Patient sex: M
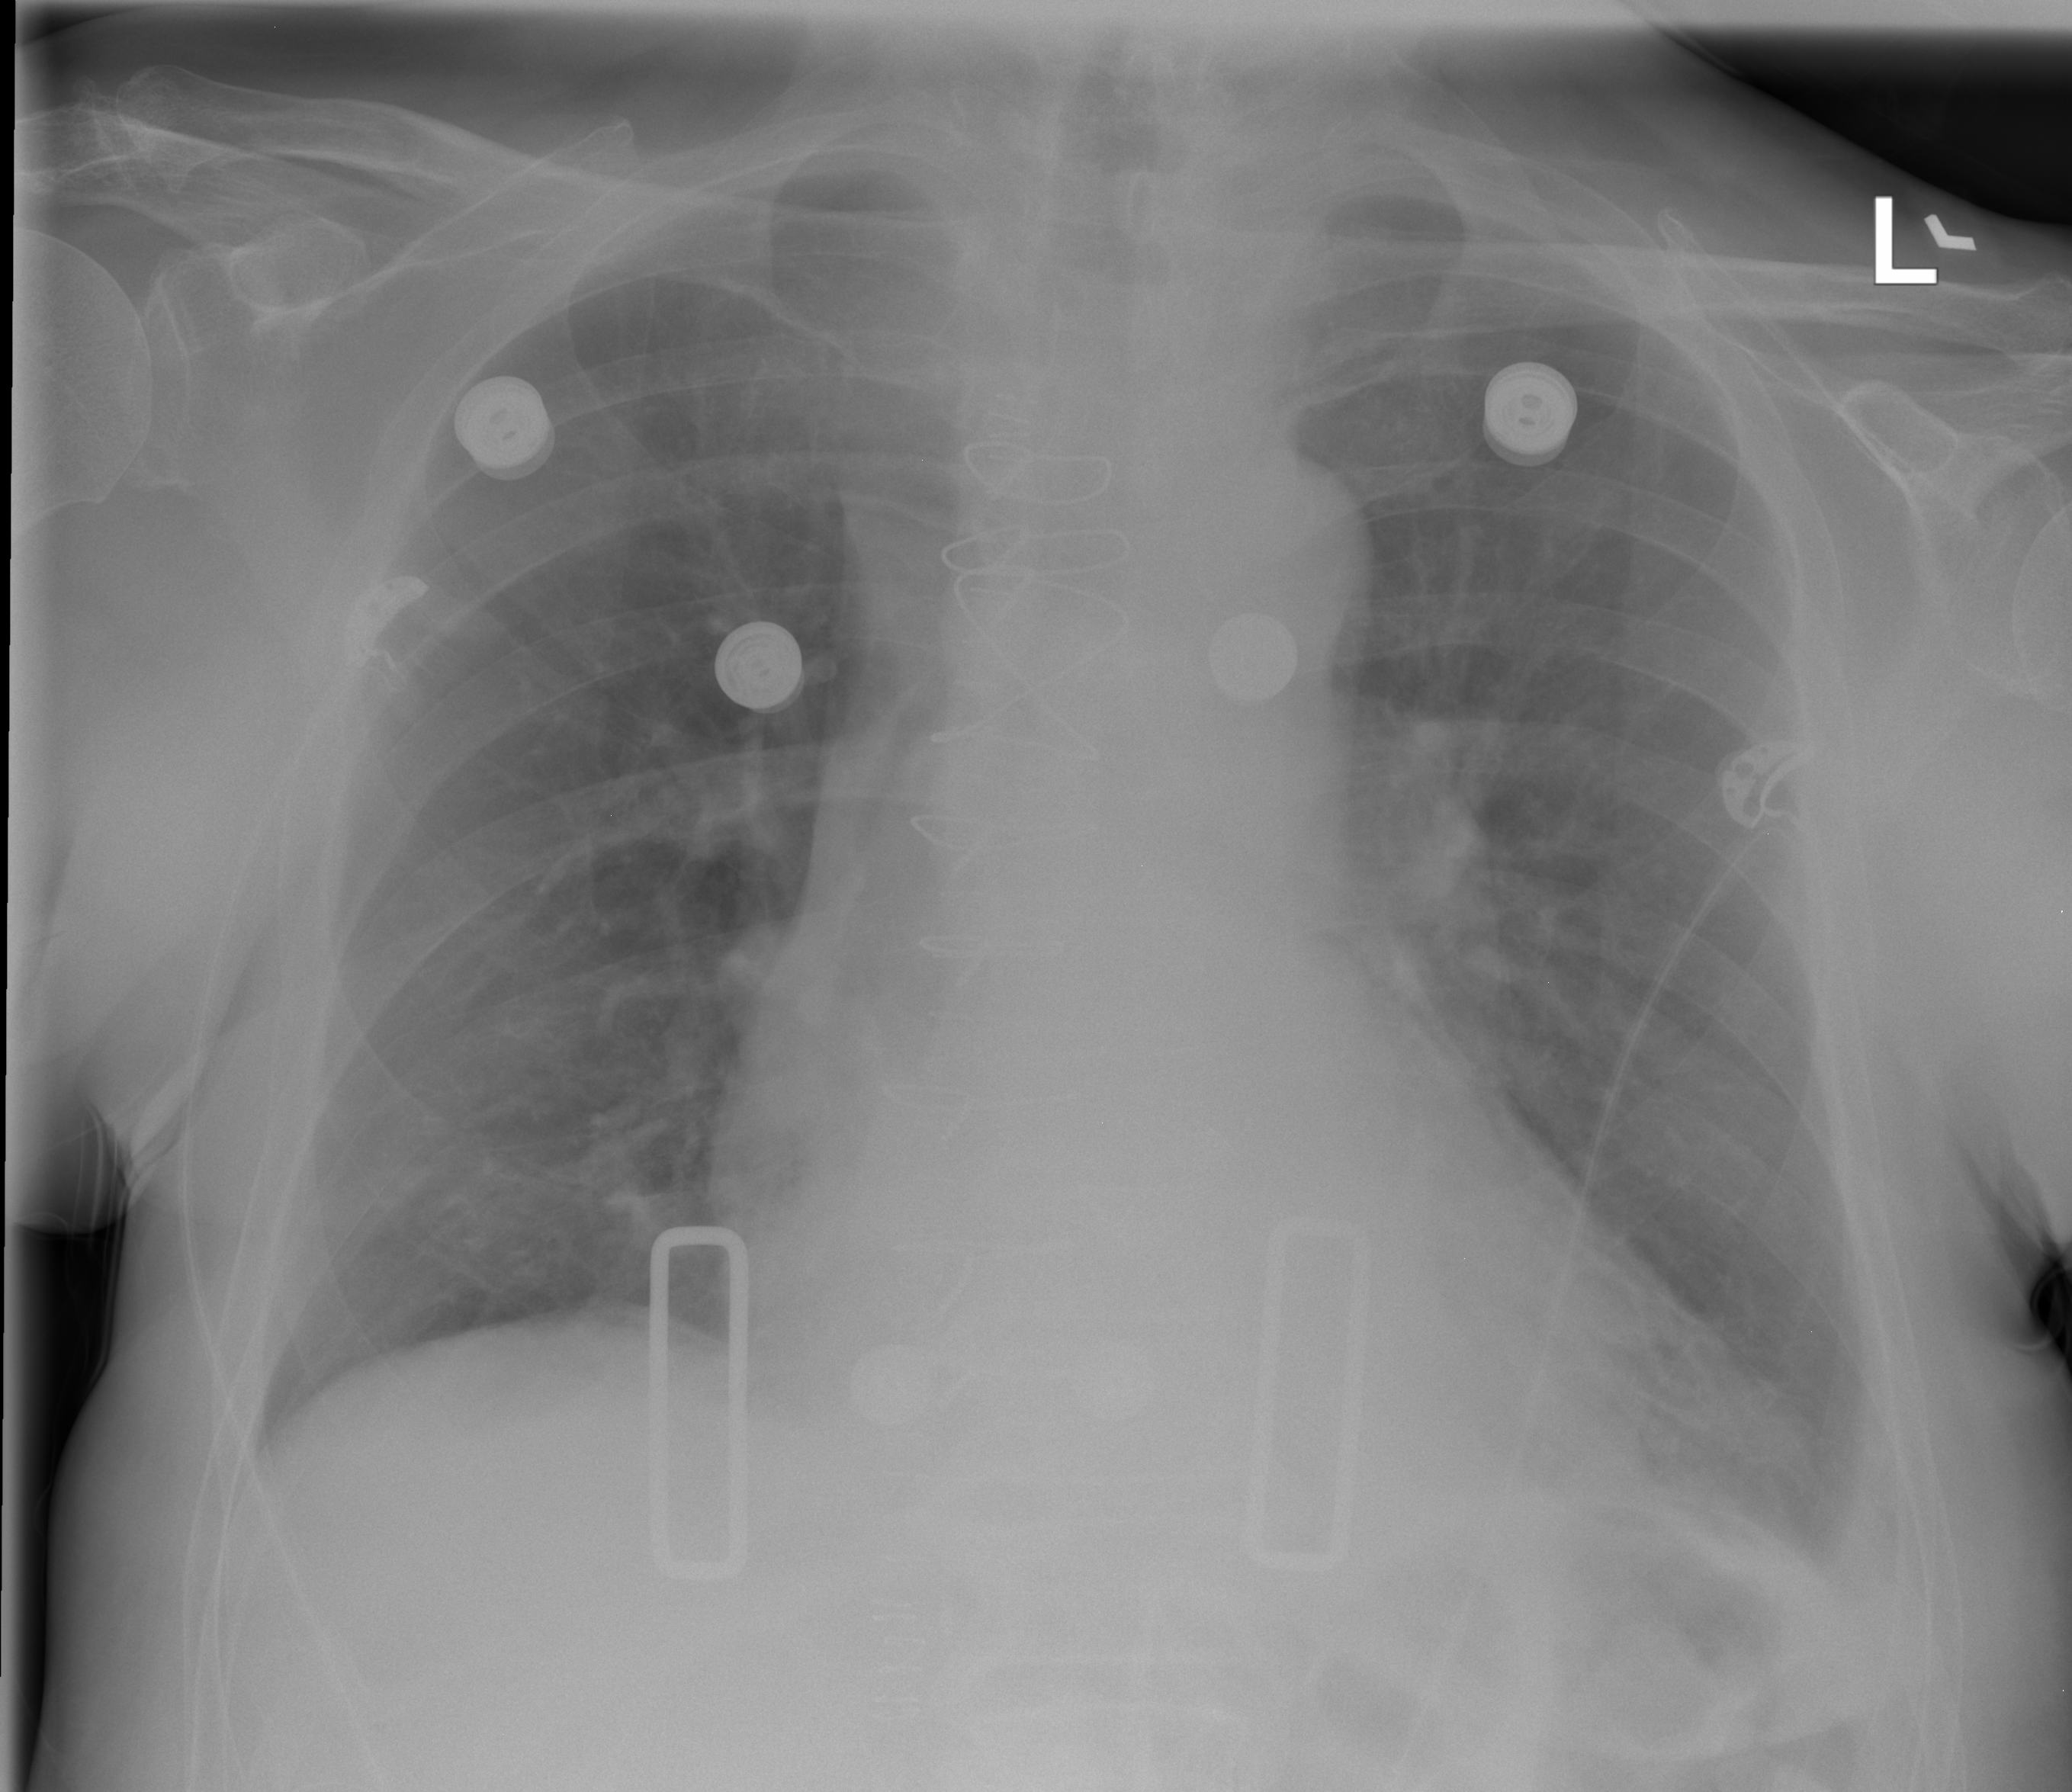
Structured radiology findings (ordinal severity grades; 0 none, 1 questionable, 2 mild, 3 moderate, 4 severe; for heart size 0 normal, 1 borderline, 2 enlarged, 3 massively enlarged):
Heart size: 2
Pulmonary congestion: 1
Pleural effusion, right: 0
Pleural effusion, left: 2
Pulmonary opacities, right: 0
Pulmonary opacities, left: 0
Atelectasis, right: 0
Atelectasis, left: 2